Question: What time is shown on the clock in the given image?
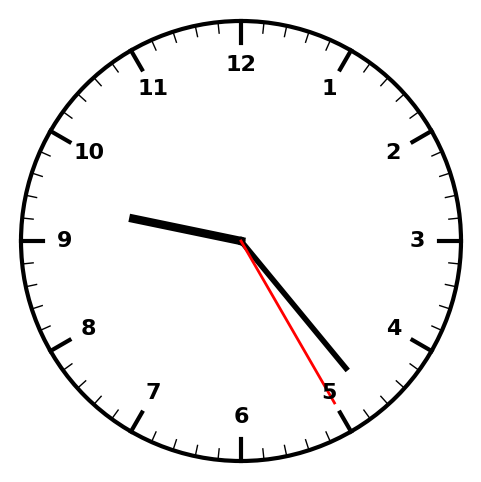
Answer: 09:23:25